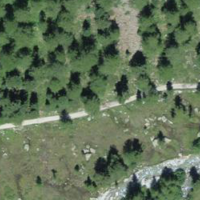
EUNIS habitat code: 31
Species observed at this site:
Melitaea diamina